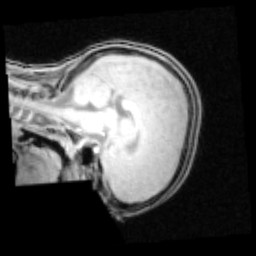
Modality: PDw
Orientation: sagittal
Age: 10
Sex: male
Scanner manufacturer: siemens
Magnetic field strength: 3 T
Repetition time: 0.25 s
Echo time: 0.00103 s